Interaction volume radius: 5 \u00c5
Interaction volume height: 25 \u00c5
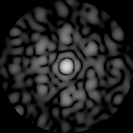
Disorder parameter: 0.7433